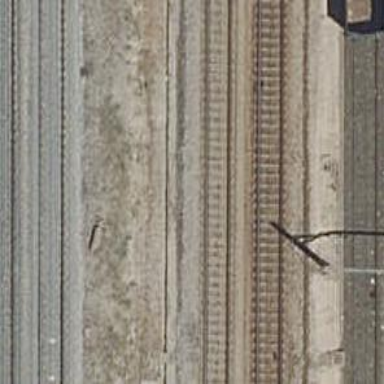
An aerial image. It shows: Railway track with contact lines for electrification.